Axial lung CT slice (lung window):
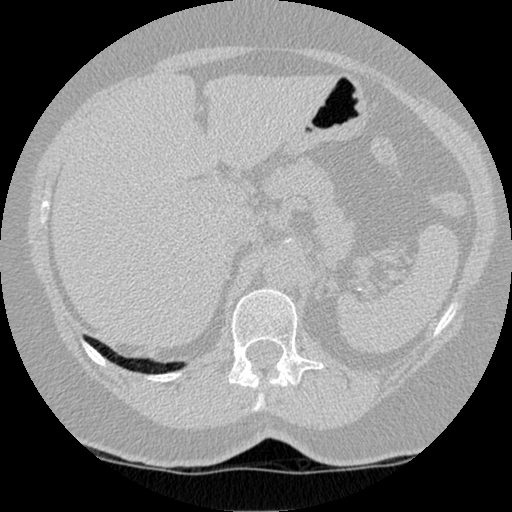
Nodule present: no